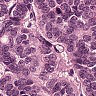
Metastatic tissue present: yes